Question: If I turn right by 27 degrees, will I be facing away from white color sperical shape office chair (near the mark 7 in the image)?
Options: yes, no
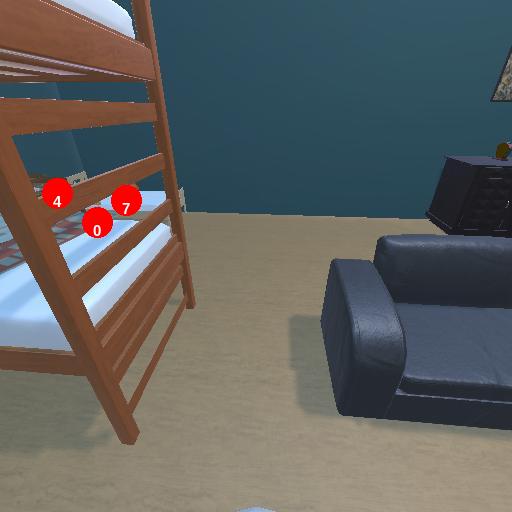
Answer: yes